Question: Just learning R and need to create histogram using hist(). Below is my original R-script (hypothetical data):
'''
x <- c(25130250, 26054121, 28074512, 36025050, 35013655)
y <- c(1:5)
hist(x, main = "Trafic Per Year", xlab="x-value", ylab = "y-Value")
'''
This returns:
What I wanted is for the chart to:
1. show the y (i.e. 1, 2, 3,4, 5) on the x-axis
2. show the x (i.e. 25130250,etc) on the y-axis reduced to million (i.e. 25, 26, 28, etc.)
So, I modified the script as follows and now its not showing any bar.
'''
hist(x, xlim = c(1,5), ylim = c(25,37), breaks = 5,freq = T,
main = "Trafic Per Year",xlab="x-value",ylab = "y-Value")
'''
Any help is highly appreciated.
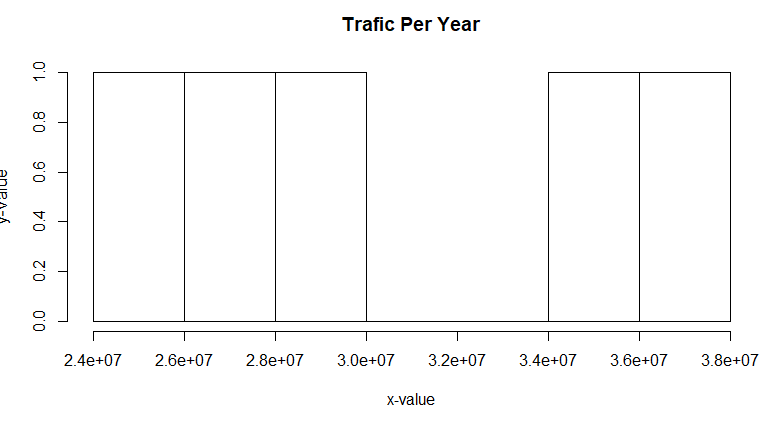
Answer: I hope you serve what I did was assign y to x, and x to y
'''
y <- c(25130250, 26054121, 28074512, 36025050, 35013655)
x <- c(1:5)
barplot(round(y/<PHONE>,3), main = "Trafic Per Year", xlab="x-value", ylab = "y-Value", las = 2)
axis(1,at = c(0.7,1.9,3.1,4.3,5.5),labels=1:5)
'''